Question: Can I do this with autolayout and size-classes in xcode 6 , and, if so, how do I accomplish it ?
The view should have aspect ratio 7:6 and the 4 buttons should appear as is shown in below.

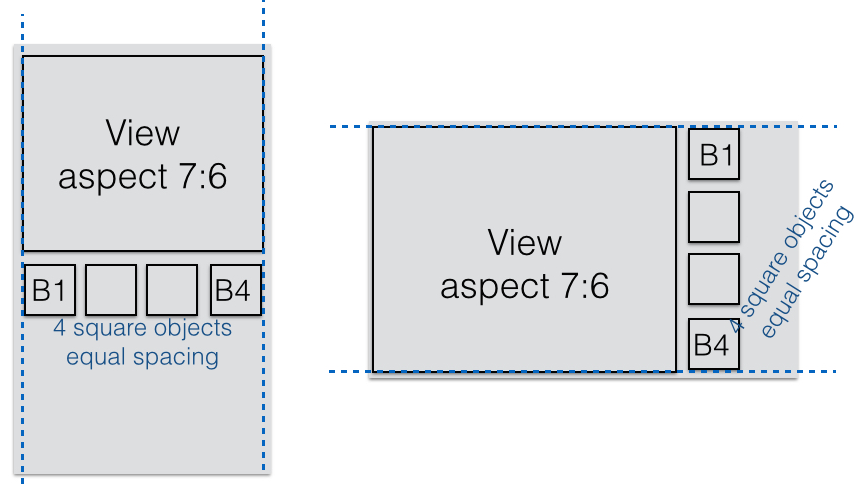
Answer: Size classes are not based on a specific size (i.e. < 300 pts == compact), but rather devices and specific orientations. Because of that, you won't have the fine grained control I assume you want.
However, if you're okay giving up some control, you simply change the simulated size class in interface builder, setup your constraints, and they just work at run-time.